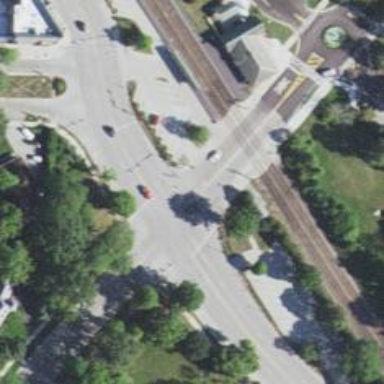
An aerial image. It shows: Footway with marked crossing lines.